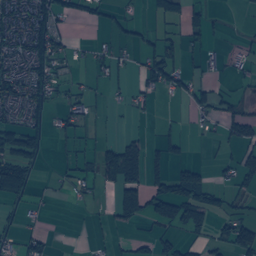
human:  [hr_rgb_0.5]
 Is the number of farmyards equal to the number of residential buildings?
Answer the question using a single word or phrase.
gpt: no

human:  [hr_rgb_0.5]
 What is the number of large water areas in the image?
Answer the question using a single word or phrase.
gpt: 7

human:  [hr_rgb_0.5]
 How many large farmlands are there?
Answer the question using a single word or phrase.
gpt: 39

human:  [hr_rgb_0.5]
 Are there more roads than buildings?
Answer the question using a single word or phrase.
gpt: no

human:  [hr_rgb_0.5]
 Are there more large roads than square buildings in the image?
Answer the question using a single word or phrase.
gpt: no

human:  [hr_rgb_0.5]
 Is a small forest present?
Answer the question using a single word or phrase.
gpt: yes

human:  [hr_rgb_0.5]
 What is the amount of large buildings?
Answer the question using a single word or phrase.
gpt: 0

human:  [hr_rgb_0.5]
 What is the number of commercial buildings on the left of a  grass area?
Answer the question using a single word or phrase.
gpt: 13

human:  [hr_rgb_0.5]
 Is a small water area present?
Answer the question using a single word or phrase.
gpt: yes

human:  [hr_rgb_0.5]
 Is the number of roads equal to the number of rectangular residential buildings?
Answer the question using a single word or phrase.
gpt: no

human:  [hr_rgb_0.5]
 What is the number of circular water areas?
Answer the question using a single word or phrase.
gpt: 2

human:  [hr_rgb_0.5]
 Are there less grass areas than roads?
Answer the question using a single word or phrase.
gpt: yes

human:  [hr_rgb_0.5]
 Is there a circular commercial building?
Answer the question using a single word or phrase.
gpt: no

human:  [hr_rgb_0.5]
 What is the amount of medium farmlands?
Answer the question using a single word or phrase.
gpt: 2

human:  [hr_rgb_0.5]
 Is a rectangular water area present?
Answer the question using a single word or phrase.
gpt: yes

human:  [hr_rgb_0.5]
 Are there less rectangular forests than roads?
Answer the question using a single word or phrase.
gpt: yes

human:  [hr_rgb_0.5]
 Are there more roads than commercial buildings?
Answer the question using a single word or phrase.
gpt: yes

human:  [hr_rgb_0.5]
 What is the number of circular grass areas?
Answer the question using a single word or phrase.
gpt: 0

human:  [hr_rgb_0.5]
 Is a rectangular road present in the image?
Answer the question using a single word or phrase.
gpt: no

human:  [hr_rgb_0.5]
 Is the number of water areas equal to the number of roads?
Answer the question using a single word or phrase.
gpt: no

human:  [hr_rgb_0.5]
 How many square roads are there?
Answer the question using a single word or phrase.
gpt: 0

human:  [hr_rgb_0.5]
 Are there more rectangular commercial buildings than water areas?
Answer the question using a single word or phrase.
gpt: no

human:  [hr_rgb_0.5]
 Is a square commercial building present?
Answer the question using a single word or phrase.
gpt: no

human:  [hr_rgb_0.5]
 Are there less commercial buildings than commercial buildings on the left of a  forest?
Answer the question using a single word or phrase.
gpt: no

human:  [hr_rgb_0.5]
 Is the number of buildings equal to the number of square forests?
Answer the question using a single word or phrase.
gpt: no

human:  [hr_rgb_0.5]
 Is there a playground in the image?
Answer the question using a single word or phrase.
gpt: yes

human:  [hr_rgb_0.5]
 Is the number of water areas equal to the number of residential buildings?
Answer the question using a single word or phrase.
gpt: no

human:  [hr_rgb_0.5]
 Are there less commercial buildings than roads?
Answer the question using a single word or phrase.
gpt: yes

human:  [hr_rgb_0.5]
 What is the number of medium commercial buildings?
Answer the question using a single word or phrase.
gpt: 0

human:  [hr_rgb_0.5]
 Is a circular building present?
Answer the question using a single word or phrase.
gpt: no

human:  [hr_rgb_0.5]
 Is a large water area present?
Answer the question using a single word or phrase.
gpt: yes

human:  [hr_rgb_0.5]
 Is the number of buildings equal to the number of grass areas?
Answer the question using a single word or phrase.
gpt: no

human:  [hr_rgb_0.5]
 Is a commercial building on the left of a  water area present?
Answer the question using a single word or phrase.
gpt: yes

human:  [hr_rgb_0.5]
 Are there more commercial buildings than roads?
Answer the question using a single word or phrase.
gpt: no

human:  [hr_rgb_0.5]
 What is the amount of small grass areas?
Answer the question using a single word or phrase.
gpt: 15

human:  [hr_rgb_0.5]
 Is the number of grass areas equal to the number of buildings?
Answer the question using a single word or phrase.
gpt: no